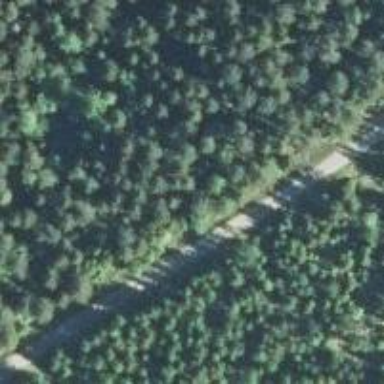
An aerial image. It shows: Track road.